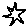
Label: star